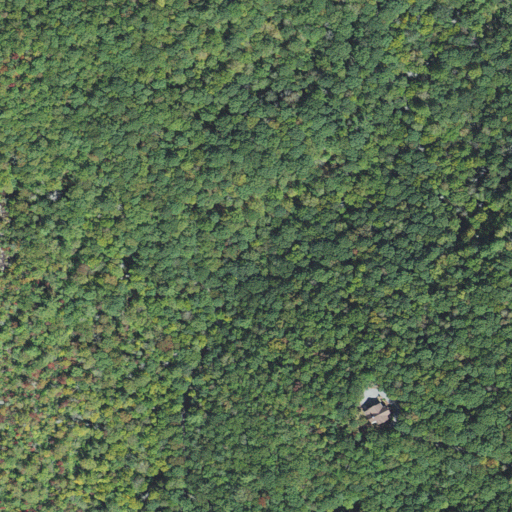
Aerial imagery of gap in North Carolina named Deep Gap containing deciduous forest, mixed forest, and open development